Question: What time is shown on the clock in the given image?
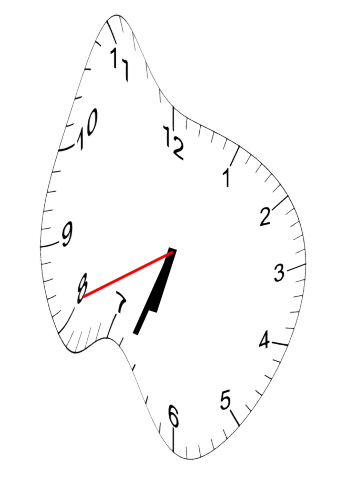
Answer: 06:33:41